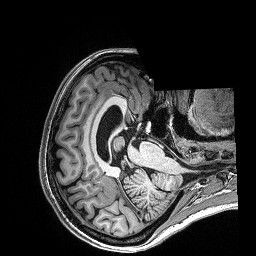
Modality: T1w
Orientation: axial